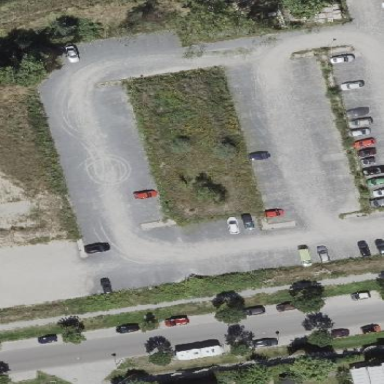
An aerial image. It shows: Parking area with fine gravel surface.